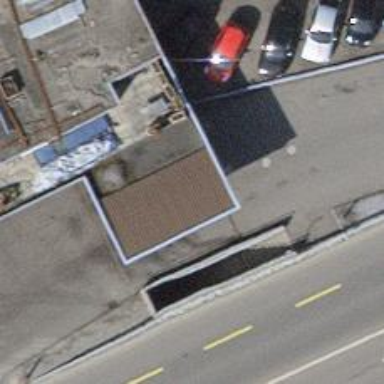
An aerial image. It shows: Fuel station.